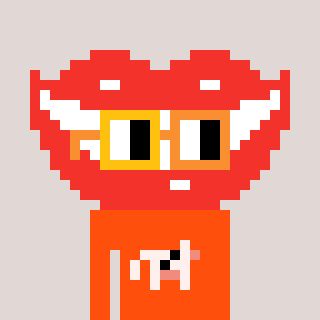
a pixel art character with square yellow and orange glasses, a smile-shaped head and a orange-colored body on a warm background